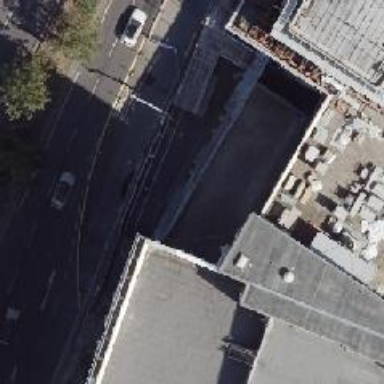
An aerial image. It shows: Part of building.